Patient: sex M, age 79
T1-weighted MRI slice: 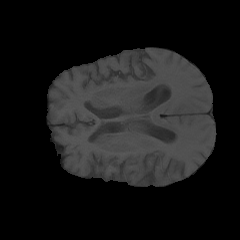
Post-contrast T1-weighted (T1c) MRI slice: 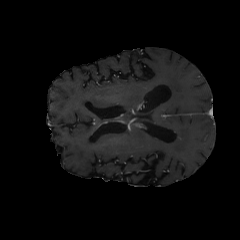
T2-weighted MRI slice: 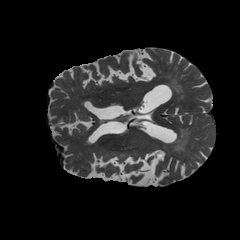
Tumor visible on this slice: yes
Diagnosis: Glioblastoma, IDH-wildtype
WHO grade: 4